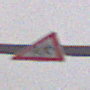
Verkehrszeichen: KinderRechts
Umgebung: Outdoor, Nature
Tageszeit: Midday
Wetter: Overcast
Licht: Natural
Jahreszeit: Winter
Kontrast: LowContrast